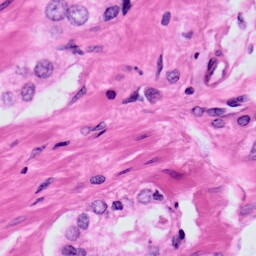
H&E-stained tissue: Prostate